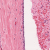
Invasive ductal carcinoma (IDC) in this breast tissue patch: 0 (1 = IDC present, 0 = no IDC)